高一 · 立体几何学
, 平面 $A B C \perp$ 平面 $A B D, \angle A C B=90^{\circ}, C A=C B, \triangle A B D$ 是正三角形, $O$ 为 $A B$ 的中点, 则图中直角三角形的个数为

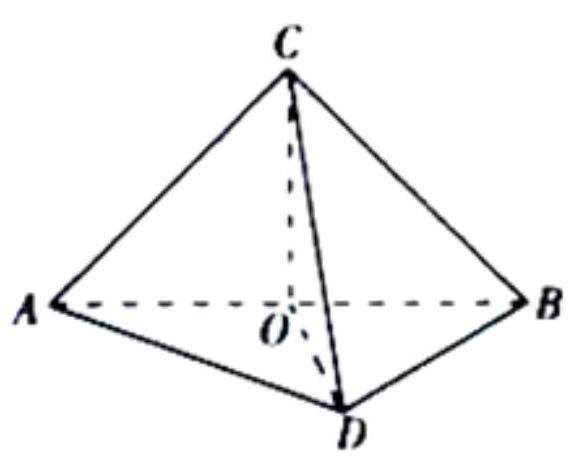
解析: 【分析】

由面面垂直的性质定理可得: $C O \perp$ 平面 $A B D$, 再逐一判断即可得解.

【详解】

解: $\because C A=C B, O$ 为 $A B$ 的中点,

$\therefore C O \perp A B$.

又平面 $A B C \perp$ 平面 $A B D$, 且交线为 $A B$,

$\therefore C O \perp$ 平面 $A B D$.

$\because O D \subset$ 平面 $A B D, \therefore C O \perp O D$,

$\therefore \triangle C O D$ 为直角三角形.

$\therefore$ 图中的直角三角形有 $\triangle A O C, \triangle C O B, \triangle A B C, \triangle A O D, \triangle B O D, \triangle C O D$,共 6 个.

故答案为: 6 .

【点睛】

本题考查了面面垂直的性质定理，重点考查了空间想象能力，属基础题.